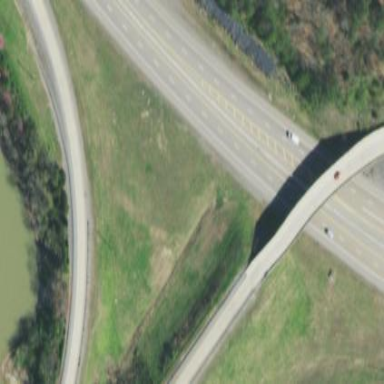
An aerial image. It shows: Bridge that serves as overpass.